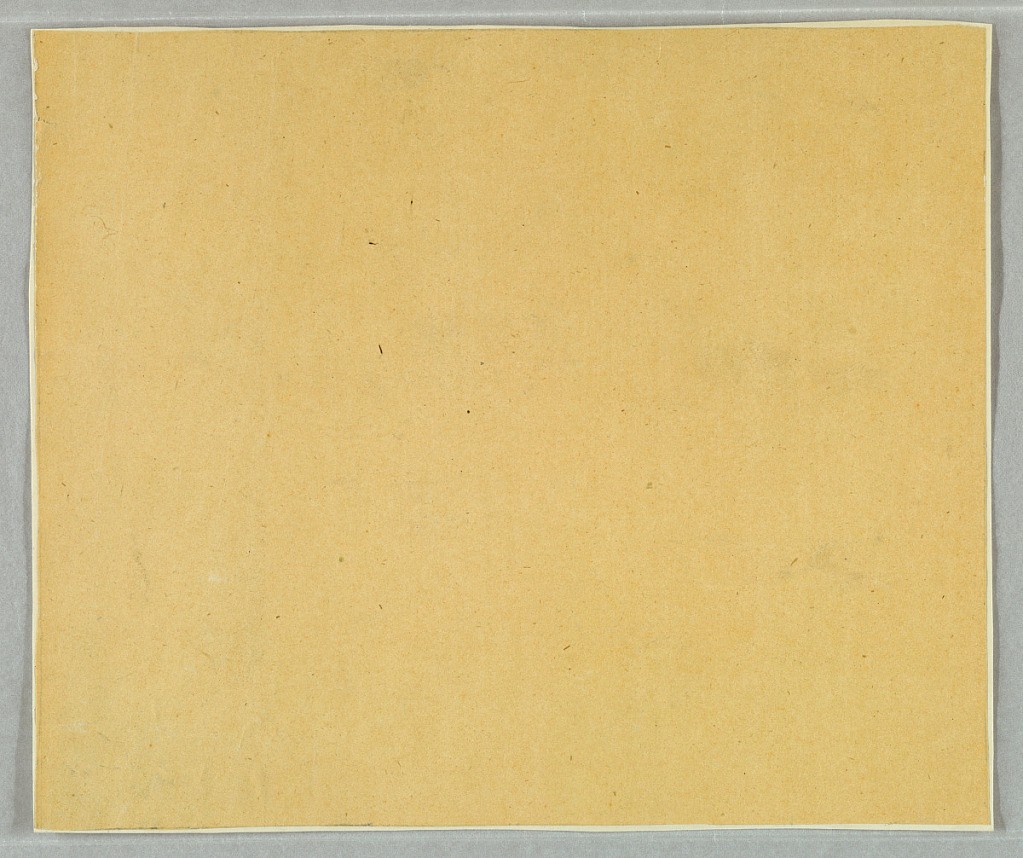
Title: Sidewall
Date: ca. 1840–50
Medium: Glazed
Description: Plain paper, in corn color, without ornament. Glazed.